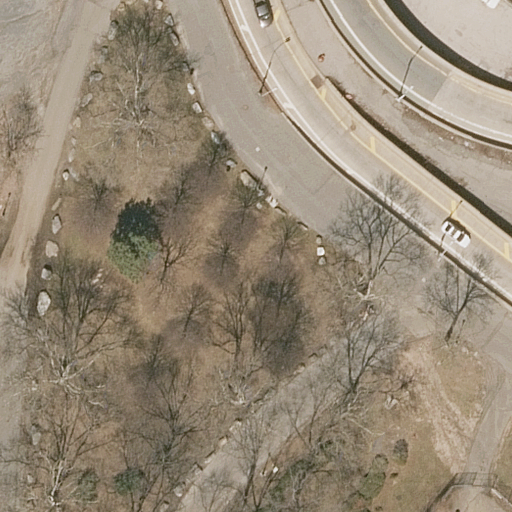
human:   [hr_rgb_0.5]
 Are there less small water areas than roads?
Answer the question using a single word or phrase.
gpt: yes

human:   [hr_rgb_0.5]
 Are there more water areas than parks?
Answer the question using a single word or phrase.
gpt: no

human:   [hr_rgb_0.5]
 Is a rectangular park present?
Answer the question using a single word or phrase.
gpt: yes

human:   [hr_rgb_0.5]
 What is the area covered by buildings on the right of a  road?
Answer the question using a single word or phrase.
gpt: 0m2

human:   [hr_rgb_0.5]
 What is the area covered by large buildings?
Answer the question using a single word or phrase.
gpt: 0m2

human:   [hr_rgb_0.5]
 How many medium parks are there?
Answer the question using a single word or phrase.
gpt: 0

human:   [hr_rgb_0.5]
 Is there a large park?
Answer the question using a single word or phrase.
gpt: yes

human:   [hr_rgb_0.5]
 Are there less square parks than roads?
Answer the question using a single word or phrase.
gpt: yes

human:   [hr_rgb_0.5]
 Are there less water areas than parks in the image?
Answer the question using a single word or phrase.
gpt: yes

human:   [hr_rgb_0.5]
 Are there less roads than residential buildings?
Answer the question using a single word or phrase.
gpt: no

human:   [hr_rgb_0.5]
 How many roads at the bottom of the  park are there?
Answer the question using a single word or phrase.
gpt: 6

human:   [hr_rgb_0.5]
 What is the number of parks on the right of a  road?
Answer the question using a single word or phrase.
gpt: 1

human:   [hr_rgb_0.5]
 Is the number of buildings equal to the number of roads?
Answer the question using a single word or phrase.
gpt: no

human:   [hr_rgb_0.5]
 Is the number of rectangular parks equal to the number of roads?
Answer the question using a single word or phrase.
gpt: no

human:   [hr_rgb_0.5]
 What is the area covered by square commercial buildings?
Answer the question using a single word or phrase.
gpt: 0m2

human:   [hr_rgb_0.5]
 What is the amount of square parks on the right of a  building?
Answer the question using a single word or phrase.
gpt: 0

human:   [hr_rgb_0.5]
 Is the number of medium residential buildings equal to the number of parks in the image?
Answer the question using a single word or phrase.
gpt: no

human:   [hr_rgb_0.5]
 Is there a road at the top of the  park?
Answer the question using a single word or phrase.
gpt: no

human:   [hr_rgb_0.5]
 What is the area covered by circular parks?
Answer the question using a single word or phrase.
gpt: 0m2

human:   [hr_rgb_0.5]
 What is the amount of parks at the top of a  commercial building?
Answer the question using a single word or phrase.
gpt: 0

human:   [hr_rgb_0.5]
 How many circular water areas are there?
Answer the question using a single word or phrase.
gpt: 0

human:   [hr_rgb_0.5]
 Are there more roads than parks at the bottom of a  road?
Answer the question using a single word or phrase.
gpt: yes

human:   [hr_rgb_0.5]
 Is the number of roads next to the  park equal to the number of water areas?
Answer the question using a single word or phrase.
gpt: no

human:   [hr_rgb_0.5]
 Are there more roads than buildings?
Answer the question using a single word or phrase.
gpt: yes

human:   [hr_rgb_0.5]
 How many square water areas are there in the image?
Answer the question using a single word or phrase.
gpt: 0

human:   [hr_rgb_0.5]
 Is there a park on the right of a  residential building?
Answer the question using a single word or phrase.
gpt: no

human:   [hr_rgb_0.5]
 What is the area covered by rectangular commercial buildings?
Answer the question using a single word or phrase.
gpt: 0m2

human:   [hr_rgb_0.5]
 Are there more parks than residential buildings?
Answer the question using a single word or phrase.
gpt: yes

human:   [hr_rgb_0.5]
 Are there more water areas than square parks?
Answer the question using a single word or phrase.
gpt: no

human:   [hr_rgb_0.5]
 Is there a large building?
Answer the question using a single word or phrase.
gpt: no

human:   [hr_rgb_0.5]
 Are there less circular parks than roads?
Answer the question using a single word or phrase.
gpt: yes

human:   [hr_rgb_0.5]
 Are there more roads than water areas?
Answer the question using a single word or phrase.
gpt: yes

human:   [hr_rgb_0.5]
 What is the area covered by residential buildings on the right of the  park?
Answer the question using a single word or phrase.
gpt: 0m2

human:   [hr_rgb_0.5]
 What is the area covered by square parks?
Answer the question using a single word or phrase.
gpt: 0m2

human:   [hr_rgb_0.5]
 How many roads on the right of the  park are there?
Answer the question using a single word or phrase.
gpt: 2

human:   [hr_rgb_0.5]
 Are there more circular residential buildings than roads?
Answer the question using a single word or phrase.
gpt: no